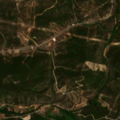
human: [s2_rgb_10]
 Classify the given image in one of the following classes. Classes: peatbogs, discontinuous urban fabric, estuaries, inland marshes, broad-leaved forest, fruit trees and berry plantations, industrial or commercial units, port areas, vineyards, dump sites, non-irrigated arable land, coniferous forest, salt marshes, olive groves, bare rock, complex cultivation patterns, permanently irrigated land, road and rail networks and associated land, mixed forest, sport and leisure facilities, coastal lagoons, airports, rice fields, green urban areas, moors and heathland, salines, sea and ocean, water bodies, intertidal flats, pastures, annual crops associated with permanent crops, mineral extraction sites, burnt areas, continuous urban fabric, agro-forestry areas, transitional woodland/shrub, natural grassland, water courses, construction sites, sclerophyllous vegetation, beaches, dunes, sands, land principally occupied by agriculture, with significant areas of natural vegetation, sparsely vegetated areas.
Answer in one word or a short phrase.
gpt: coniferous forest, transitional woodland/shrub